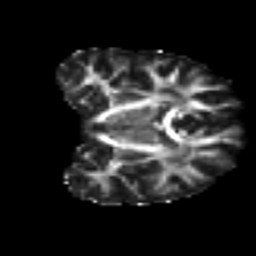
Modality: FA
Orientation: coronal
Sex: female
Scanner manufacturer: ge
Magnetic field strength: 3 T
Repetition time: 7 s
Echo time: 0.08 s